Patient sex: F
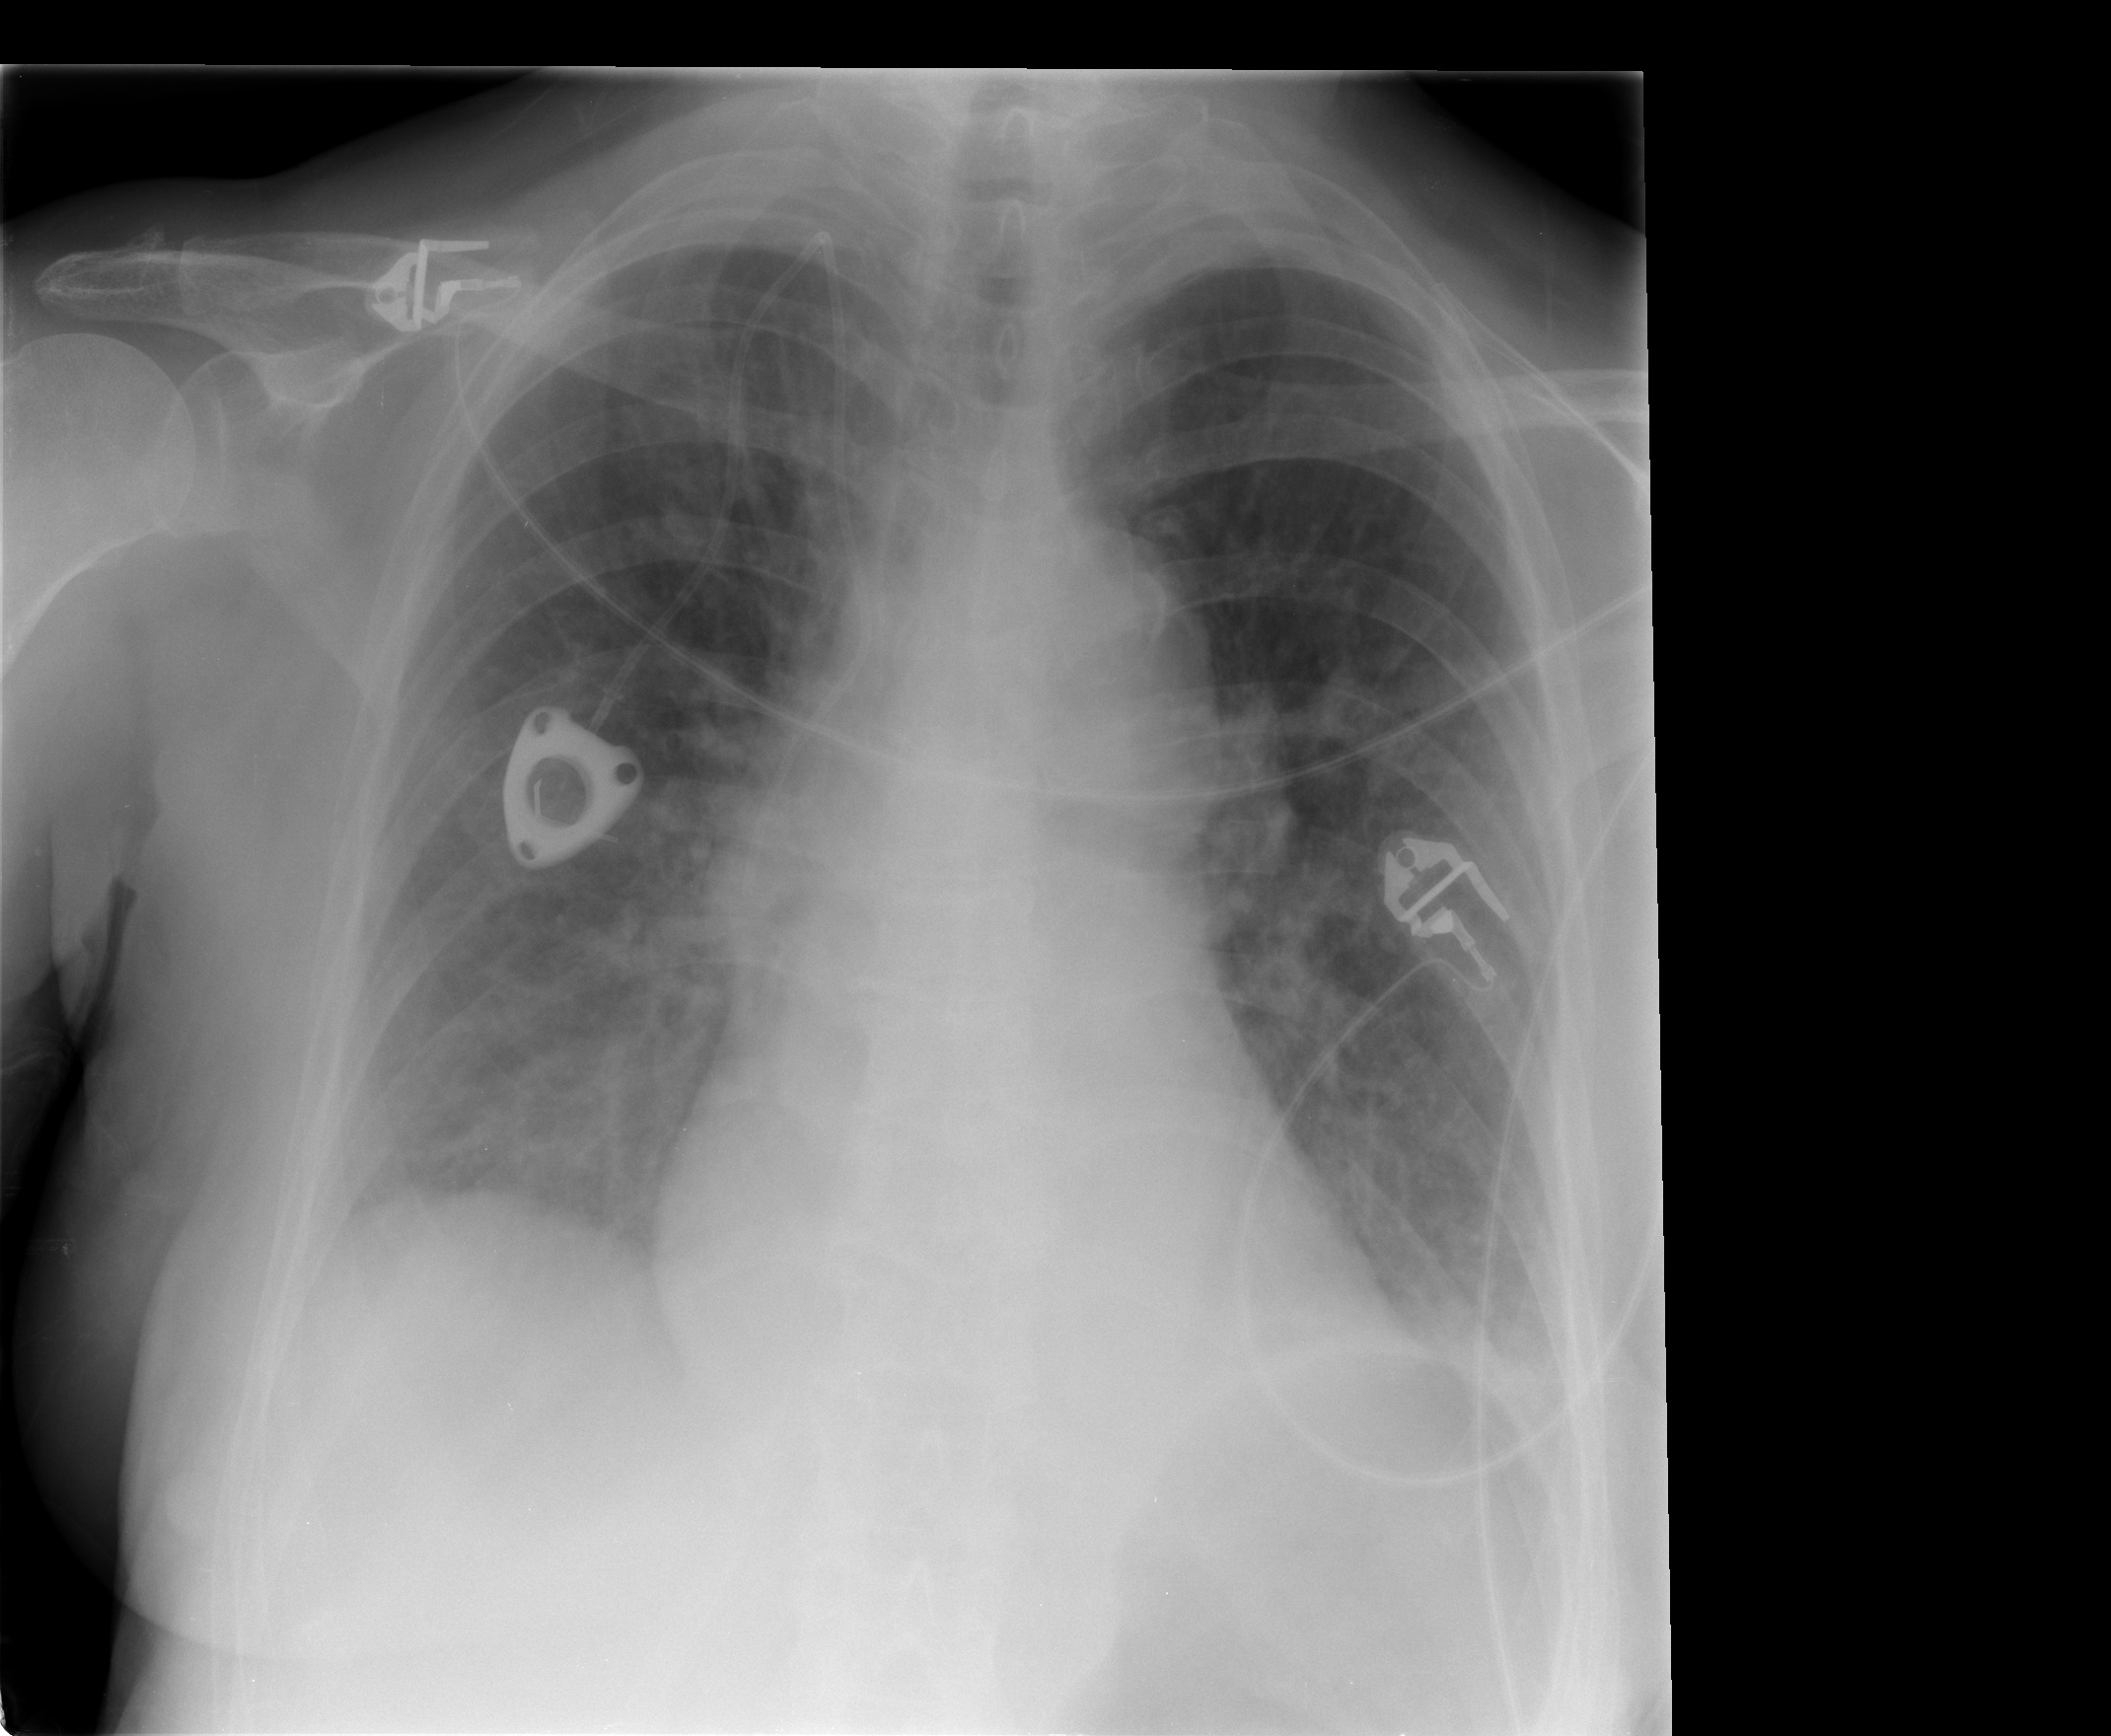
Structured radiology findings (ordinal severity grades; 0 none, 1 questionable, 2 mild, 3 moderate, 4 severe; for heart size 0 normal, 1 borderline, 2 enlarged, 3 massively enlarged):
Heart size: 0
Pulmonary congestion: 2
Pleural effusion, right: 2
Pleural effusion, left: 2
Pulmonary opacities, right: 1
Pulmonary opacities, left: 1
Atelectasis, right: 2
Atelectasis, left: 2